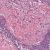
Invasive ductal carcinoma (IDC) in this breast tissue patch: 1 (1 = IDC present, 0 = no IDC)